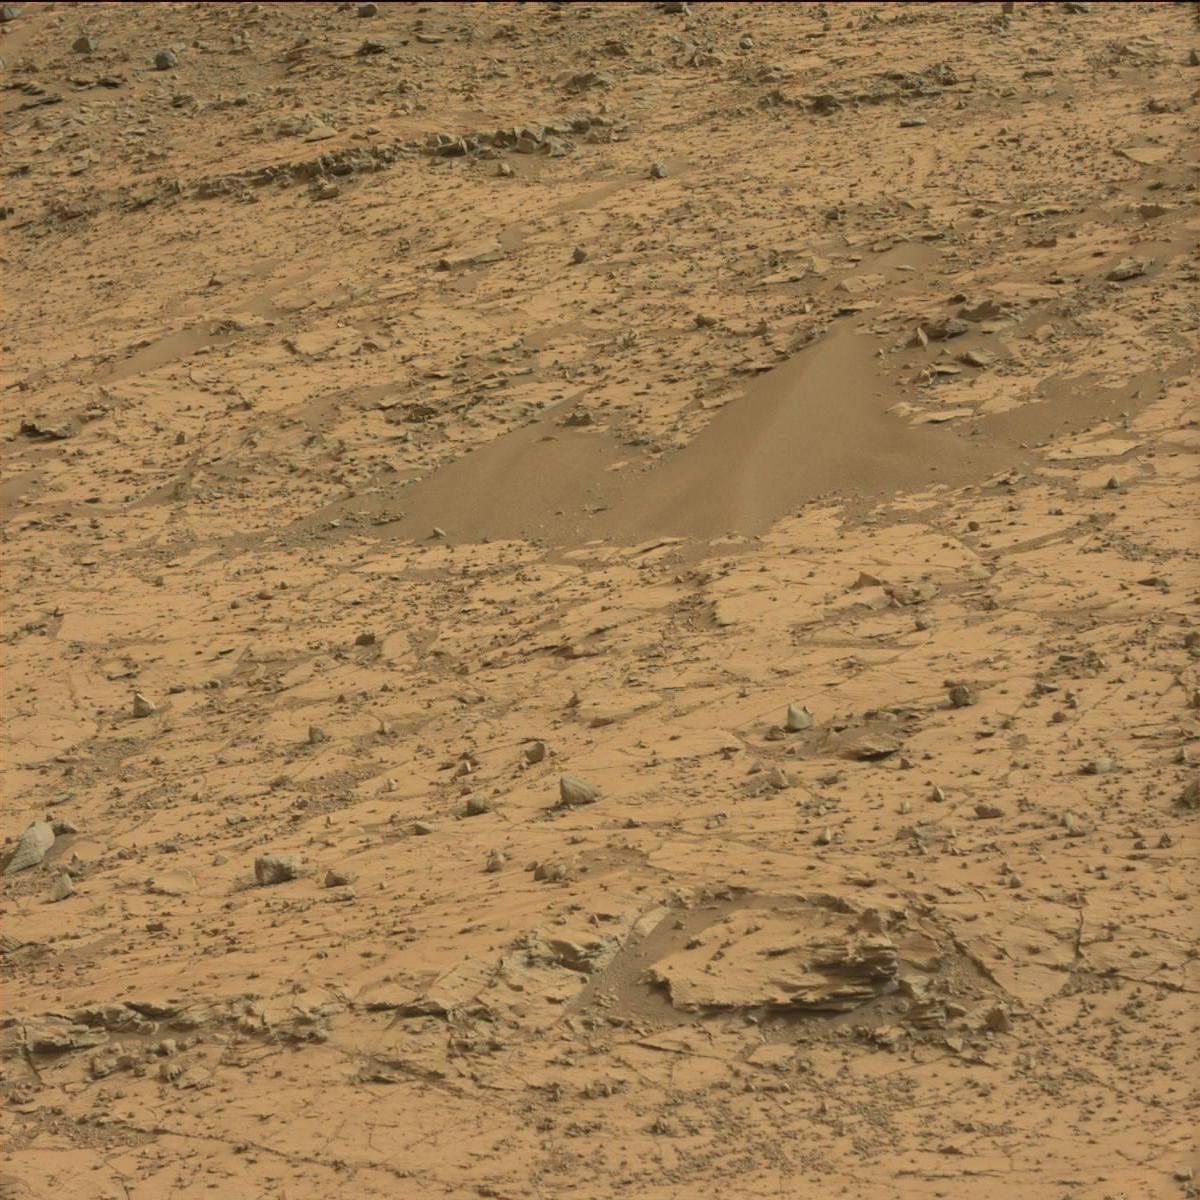
Terrain classes present: Bedrock, Rock, Sand / Soil